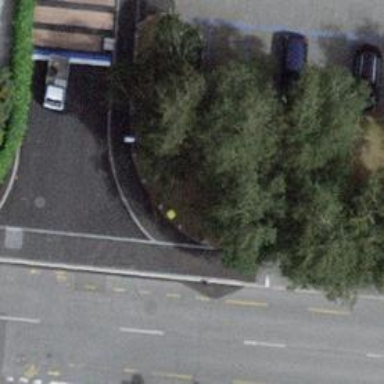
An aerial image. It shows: Post box.